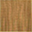
Piece: xx